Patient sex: F
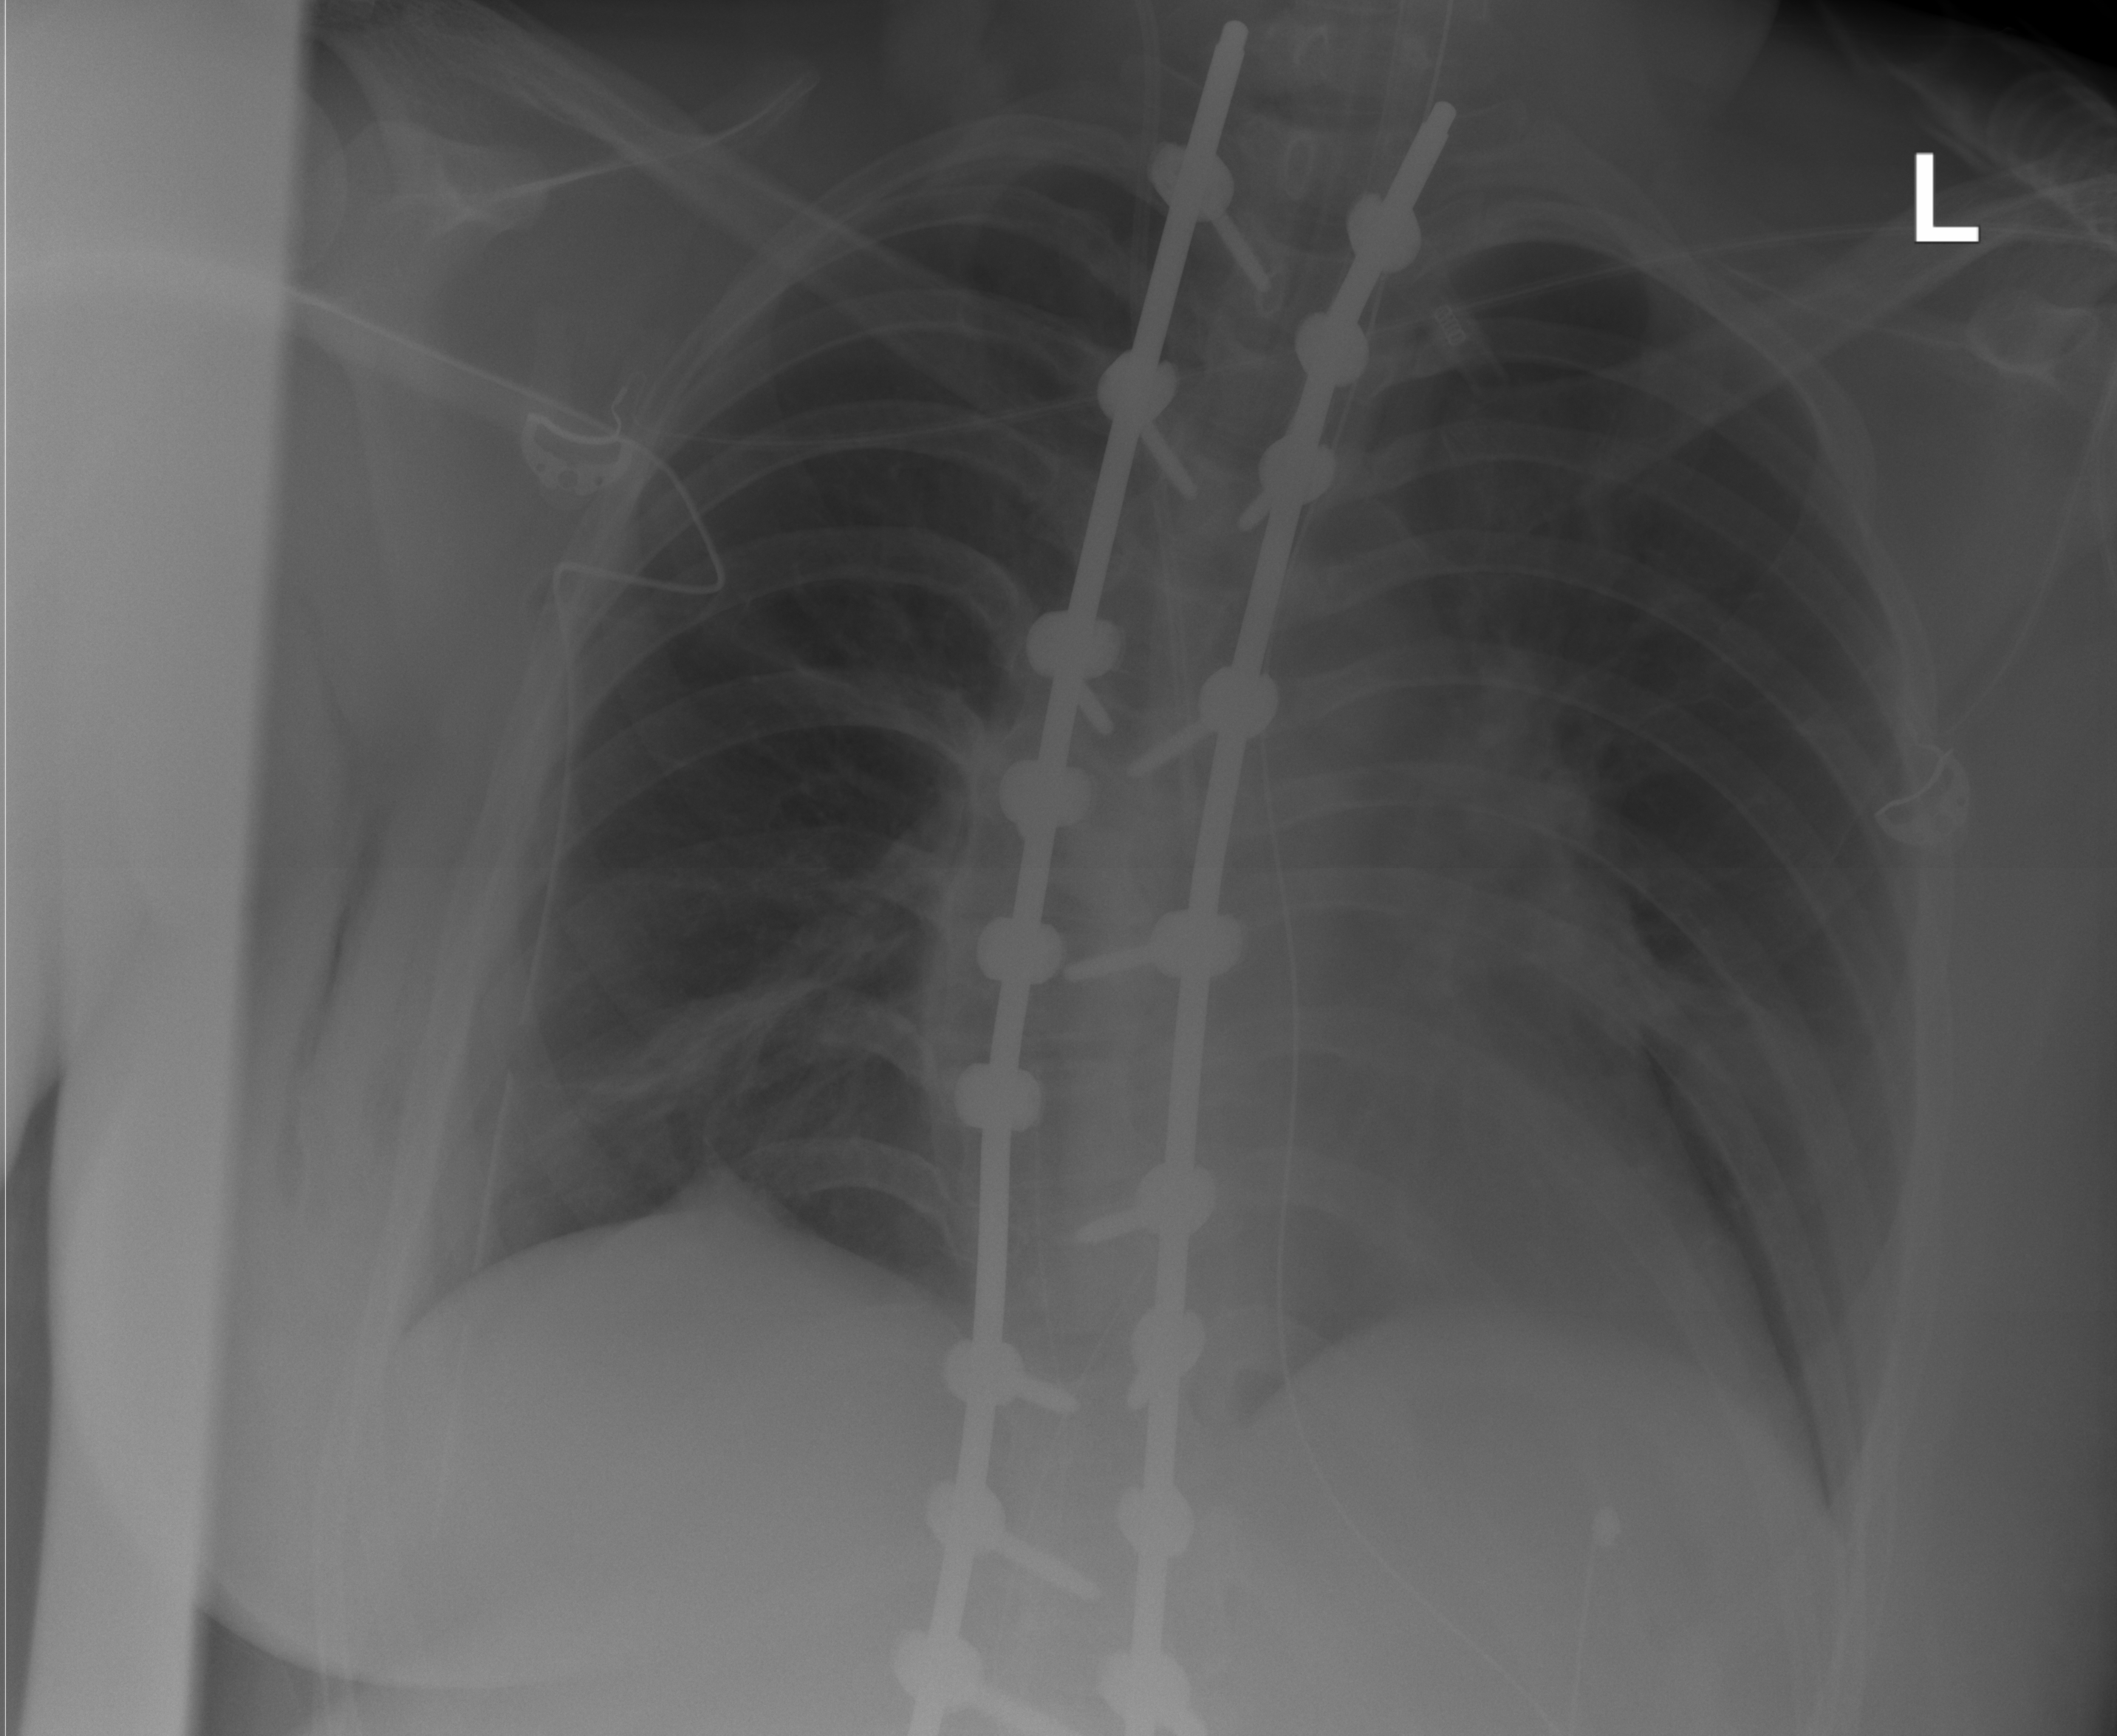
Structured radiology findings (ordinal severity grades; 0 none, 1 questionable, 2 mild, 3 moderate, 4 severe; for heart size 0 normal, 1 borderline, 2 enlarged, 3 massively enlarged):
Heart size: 1
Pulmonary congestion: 0
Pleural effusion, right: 0
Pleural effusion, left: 2
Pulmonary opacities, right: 0
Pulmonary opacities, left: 0
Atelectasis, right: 3
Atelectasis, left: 2